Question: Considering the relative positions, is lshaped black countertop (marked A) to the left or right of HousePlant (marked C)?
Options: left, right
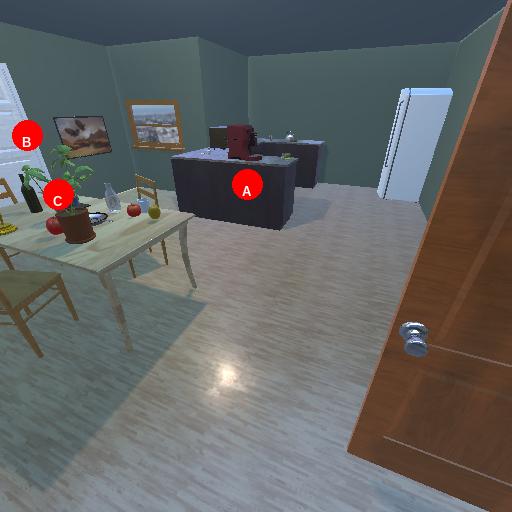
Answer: left